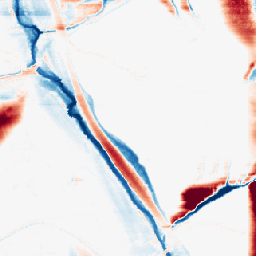
Category: morphological
Decomposition family: morphological_rect
Decomposition parameters: operation: average
width: 50
height: 5
Upsampling method: area
Upsampling parameters: scale: 8
Upsampling scale: 8